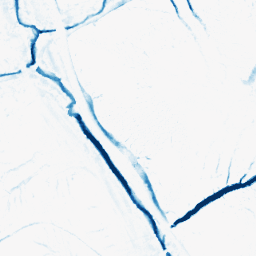
Category: morphological
Decomposition family: morphological
Decomposition parameters: operation: closing
size: 5
Upsampling method: sinc_blackman
Upsampling parameters: scale: 4
kernel_size: 8
Upsampling scale: 4